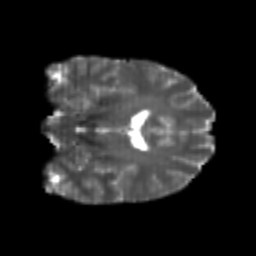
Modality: T2w
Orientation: coronal
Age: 21
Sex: female
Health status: healthy
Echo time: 0.074 s